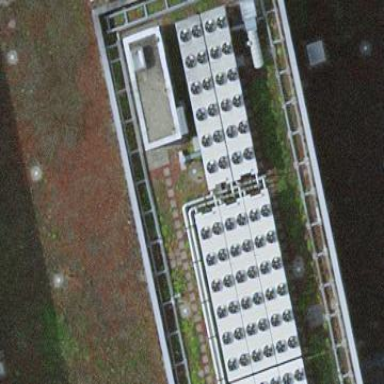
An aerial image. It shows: Part of building with flat black roof.